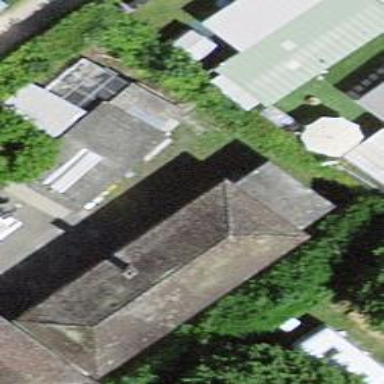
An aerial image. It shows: Garage building.